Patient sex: M
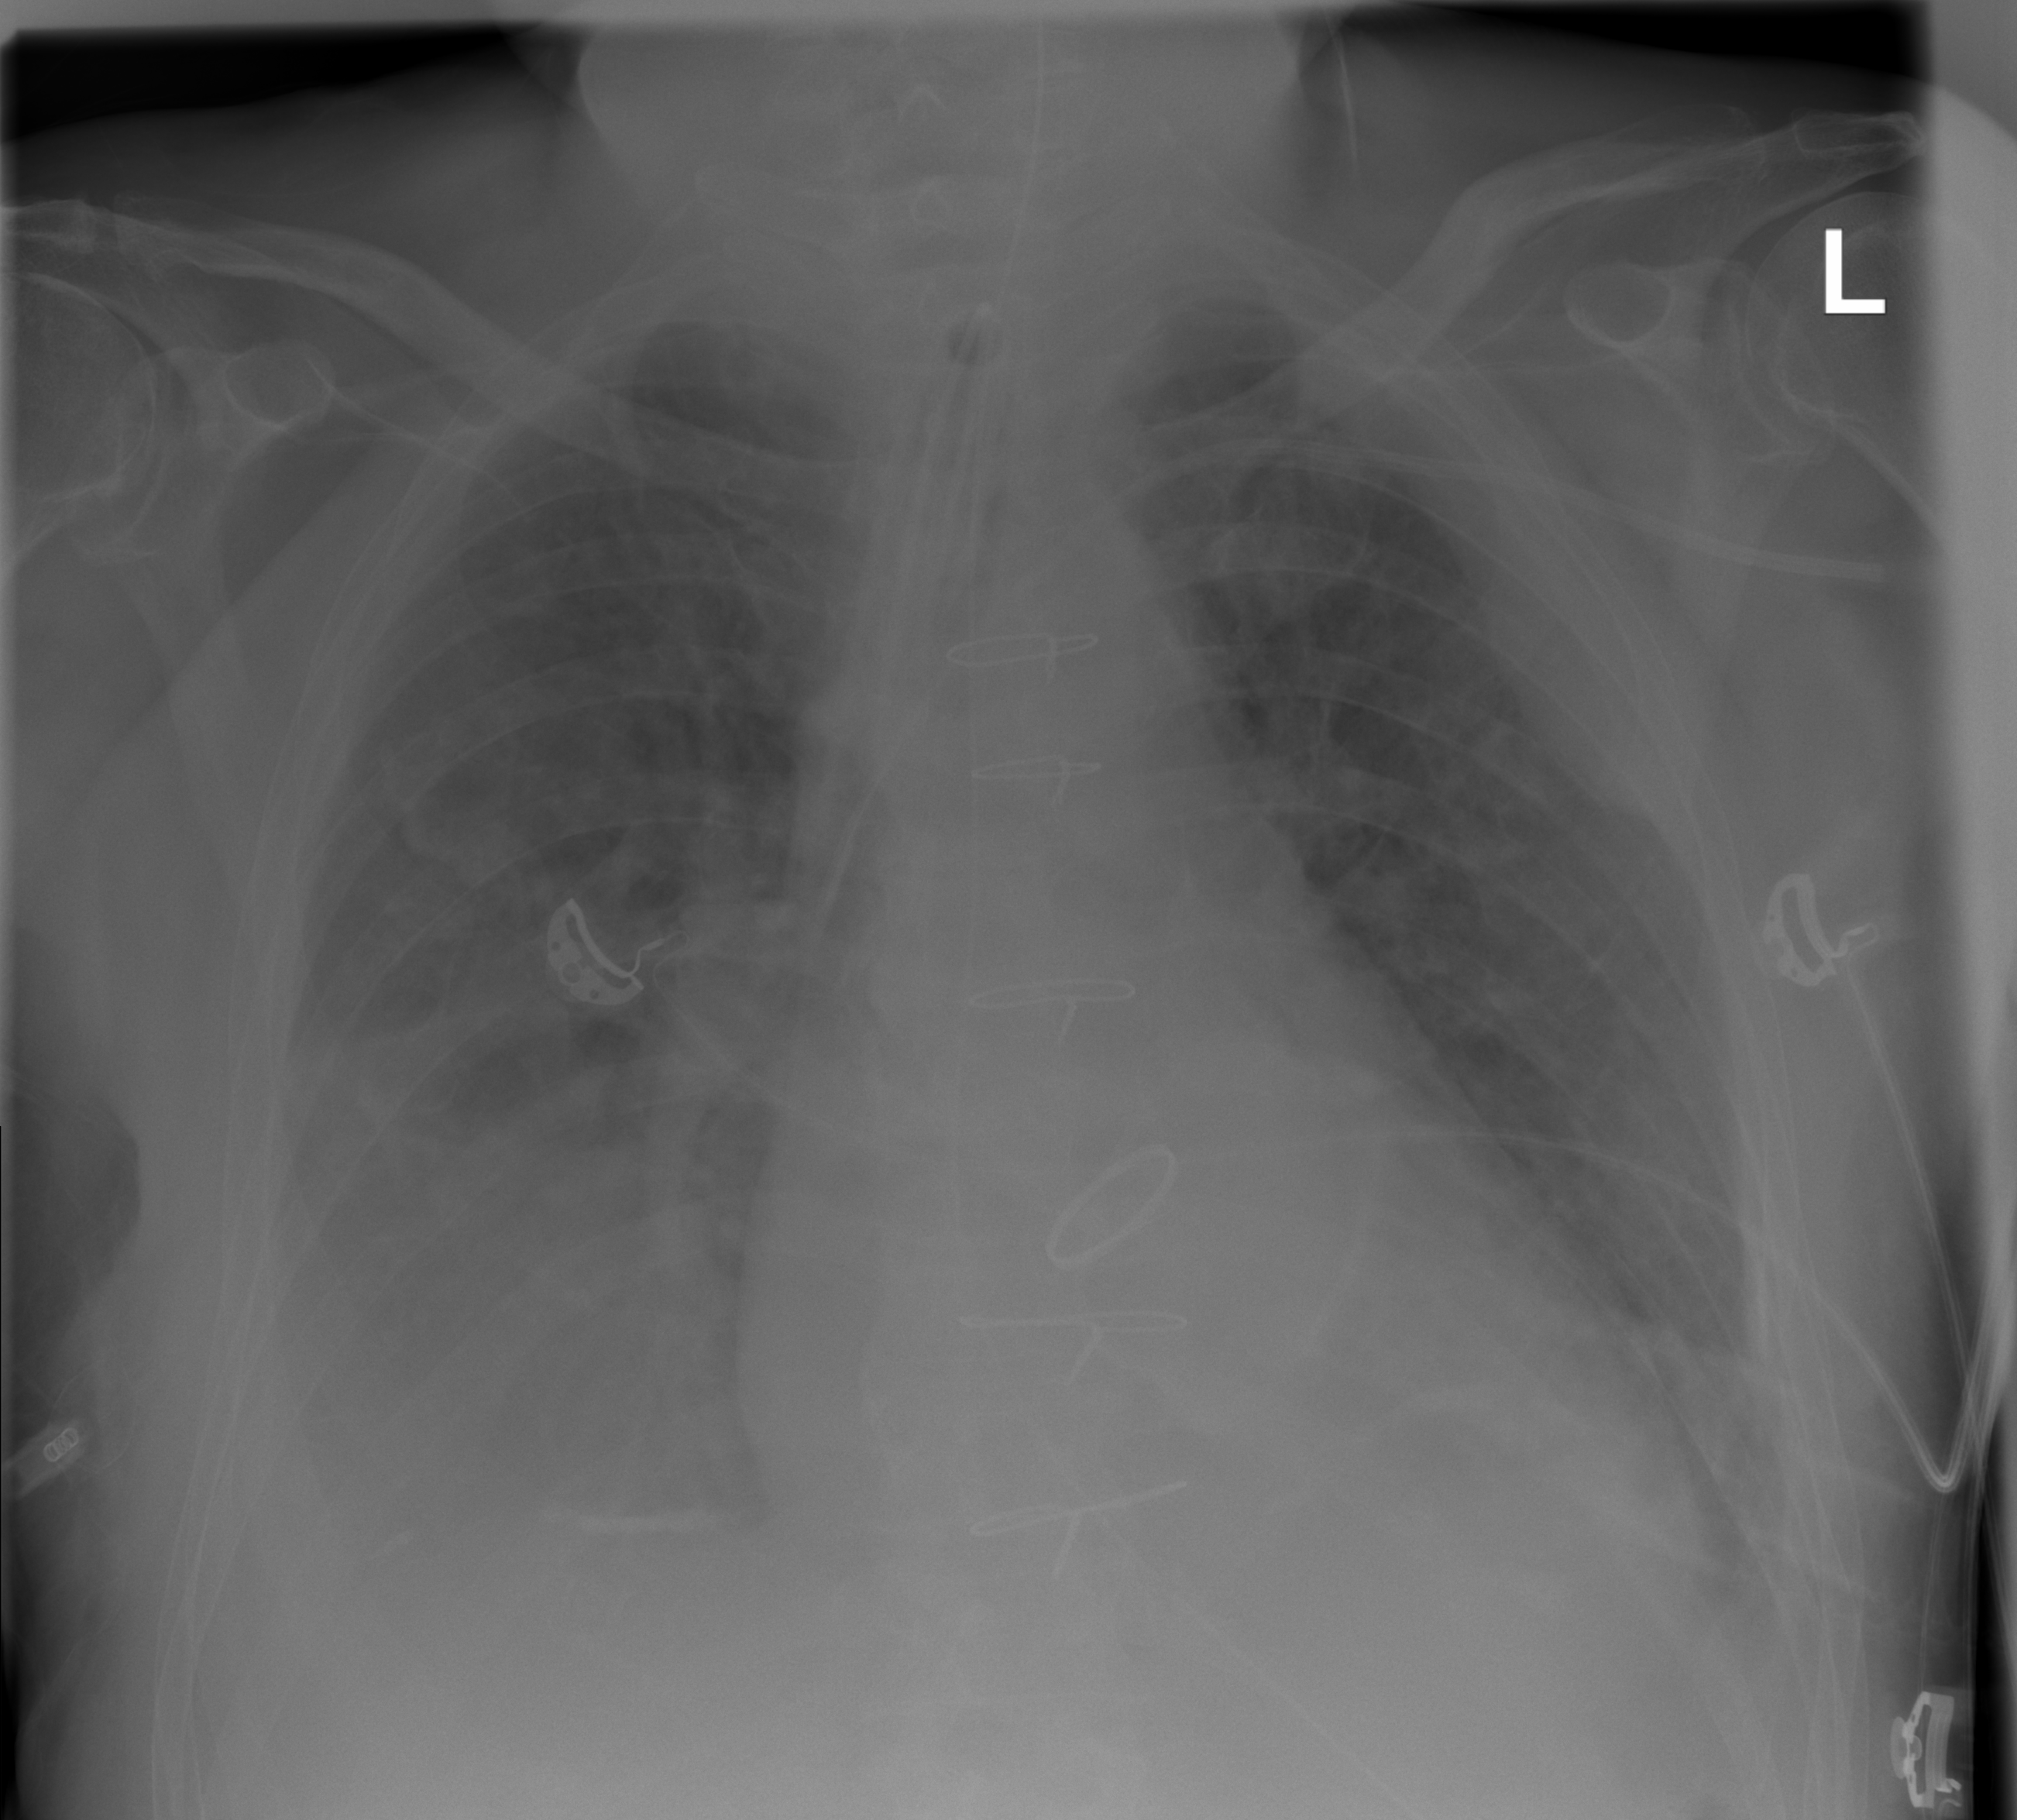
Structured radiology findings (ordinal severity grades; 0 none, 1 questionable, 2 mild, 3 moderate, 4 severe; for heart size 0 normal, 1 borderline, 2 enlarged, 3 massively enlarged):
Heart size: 2
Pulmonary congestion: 2
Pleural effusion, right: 3
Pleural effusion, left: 2
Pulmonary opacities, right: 1
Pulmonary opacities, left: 1
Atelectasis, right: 2
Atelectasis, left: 2